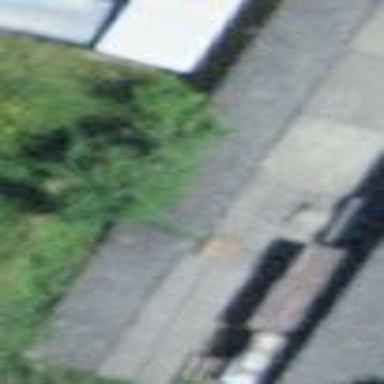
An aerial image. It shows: View of roof of building.